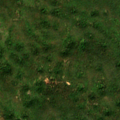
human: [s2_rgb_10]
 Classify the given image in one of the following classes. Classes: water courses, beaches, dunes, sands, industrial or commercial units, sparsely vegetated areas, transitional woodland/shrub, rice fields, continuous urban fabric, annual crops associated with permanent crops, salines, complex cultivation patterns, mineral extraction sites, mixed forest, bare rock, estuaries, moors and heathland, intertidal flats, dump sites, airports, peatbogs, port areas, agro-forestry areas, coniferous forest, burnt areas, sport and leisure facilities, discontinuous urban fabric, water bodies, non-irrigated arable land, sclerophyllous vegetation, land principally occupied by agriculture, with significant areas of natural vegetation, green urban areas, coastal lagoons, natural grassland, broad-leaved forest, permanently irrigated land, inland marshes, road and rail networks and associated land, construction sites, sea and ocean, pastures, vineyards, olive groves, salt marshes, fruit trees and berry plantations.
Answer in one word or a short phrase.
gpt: broad-leaved forest